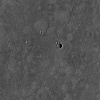
Atmospheric dust classification: not_dusty